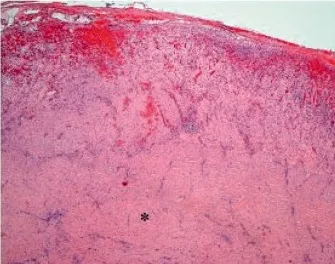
(A) The inner lining of the capsule is eroded and essentially replaced by inflamed granulation tissue, indicating an active organizing inflammatory process. The outer part of the capsule (asterisk) has a dense fibrous stroma (H&E x20).
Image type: pathology (h&e)